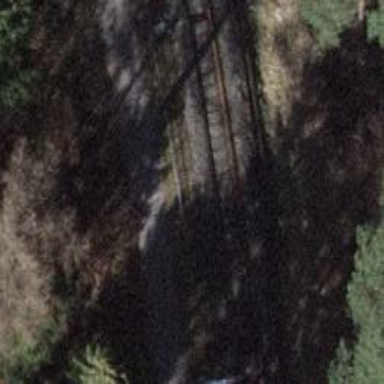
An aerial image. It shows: Railway switch.